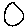
Label: circle